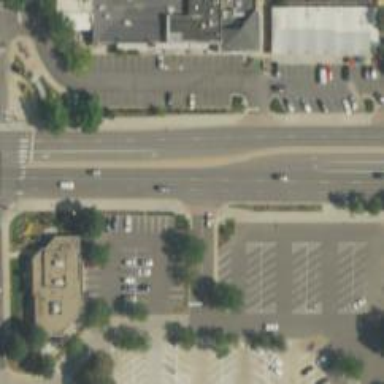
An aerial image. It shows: Secondary road with asphalt surface and separate sidewalk.